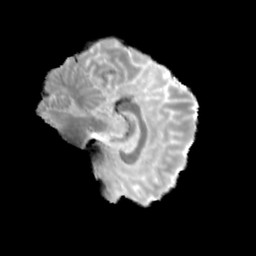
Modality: MD
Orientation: sagittal
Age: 24
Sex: female
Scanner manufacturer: siemens
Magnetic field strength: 3 T
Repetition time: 3.23 s
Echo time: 0.0892 s